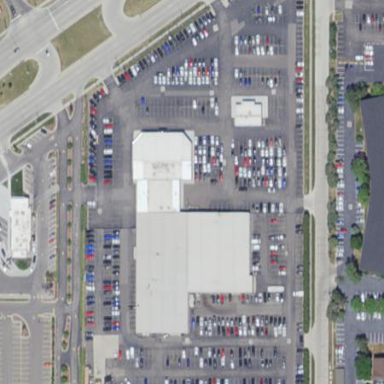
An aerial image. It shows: Building housing car shop offering both dealer and repair services.